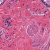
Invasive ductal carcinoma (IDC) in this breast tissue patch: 0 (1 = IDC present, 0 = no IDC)